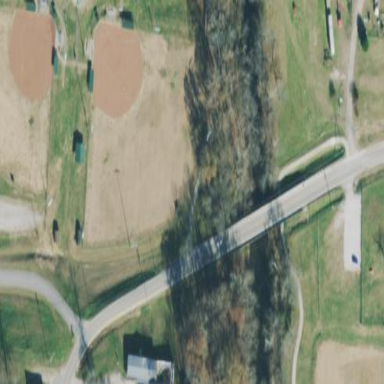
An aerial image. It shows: Softball pitch for leisure land activities.